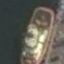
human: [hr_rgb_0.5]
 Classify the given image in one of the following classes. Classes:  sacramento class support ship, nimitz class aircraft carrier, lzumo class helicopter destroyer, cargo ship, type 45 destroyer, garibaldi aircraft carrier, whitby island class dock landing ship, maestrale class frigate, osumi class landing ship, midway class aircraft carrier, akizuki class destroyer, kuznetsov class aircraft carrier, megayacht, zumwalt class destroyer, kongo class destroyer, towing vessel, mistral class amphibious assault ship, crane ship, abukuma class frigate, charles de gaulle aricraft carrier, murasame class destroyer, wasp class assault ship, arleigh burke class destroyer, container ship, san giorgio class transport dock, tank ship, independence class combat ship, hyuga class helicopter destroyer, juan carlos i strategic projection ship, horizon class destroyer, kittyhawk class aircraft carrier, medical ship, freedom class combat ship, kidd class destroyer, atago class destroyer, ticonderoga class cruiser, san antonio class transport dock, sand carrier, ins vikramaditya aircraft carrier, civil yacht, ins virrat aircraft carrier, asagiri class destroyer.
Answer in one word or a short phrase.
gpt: Towing vessel